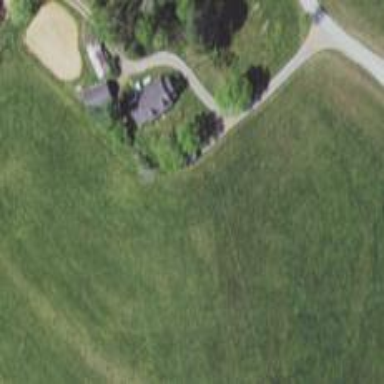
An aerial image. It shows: Driveway.